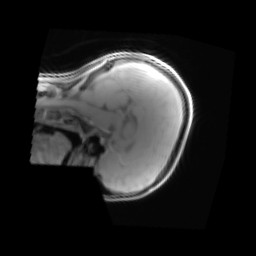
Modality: PDw
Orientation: sagittal
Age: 13
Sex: female
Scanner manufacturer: siemens
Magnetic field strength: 3 T
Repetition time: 0.25 s
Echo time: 0.00103 s